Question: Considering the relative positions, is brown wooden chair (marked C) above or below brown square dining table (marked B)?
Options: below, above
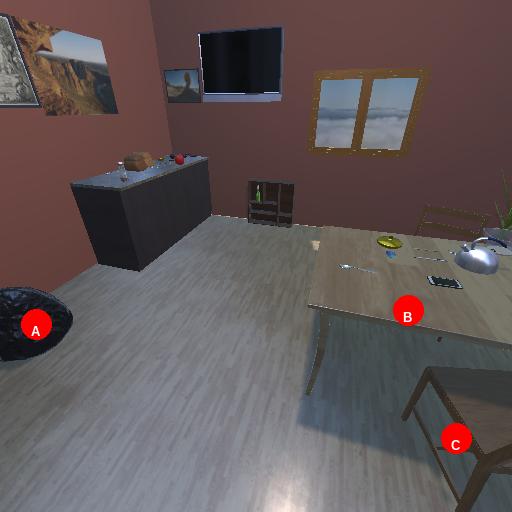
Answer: below